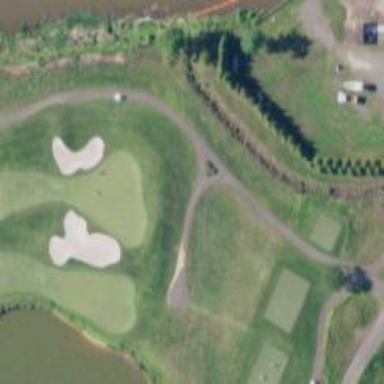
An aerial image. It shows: Footway that serves as golf path.